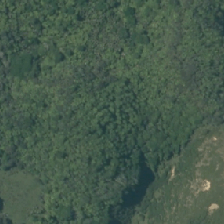
Land cover: manuka_kanuka